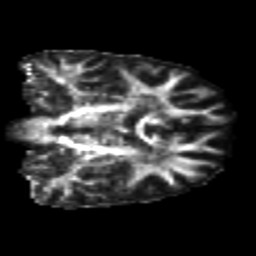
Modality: FA
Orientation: coronal
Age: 26
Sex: male
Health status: healthy
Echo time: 0.074 s